一年级 · 算术
在横线上画 $\triangle$, 让 $\triangle$ 和 一样多。

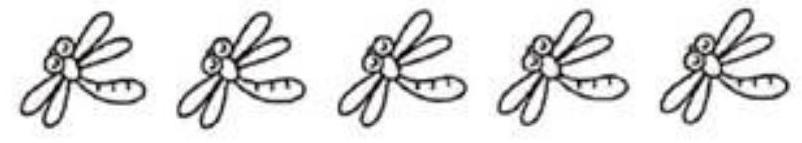
答案: $\triangle \triangle \triangle \triangle \triangle$